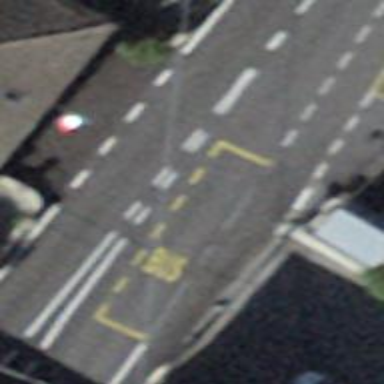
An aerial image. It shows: Public transport shelter.